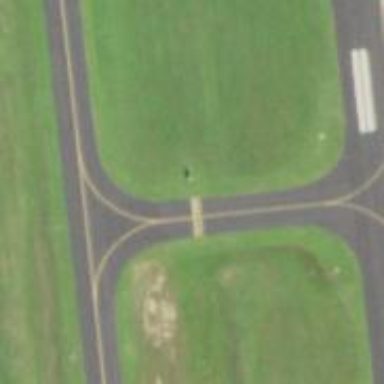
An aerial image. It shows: Image of taxiway at airport.